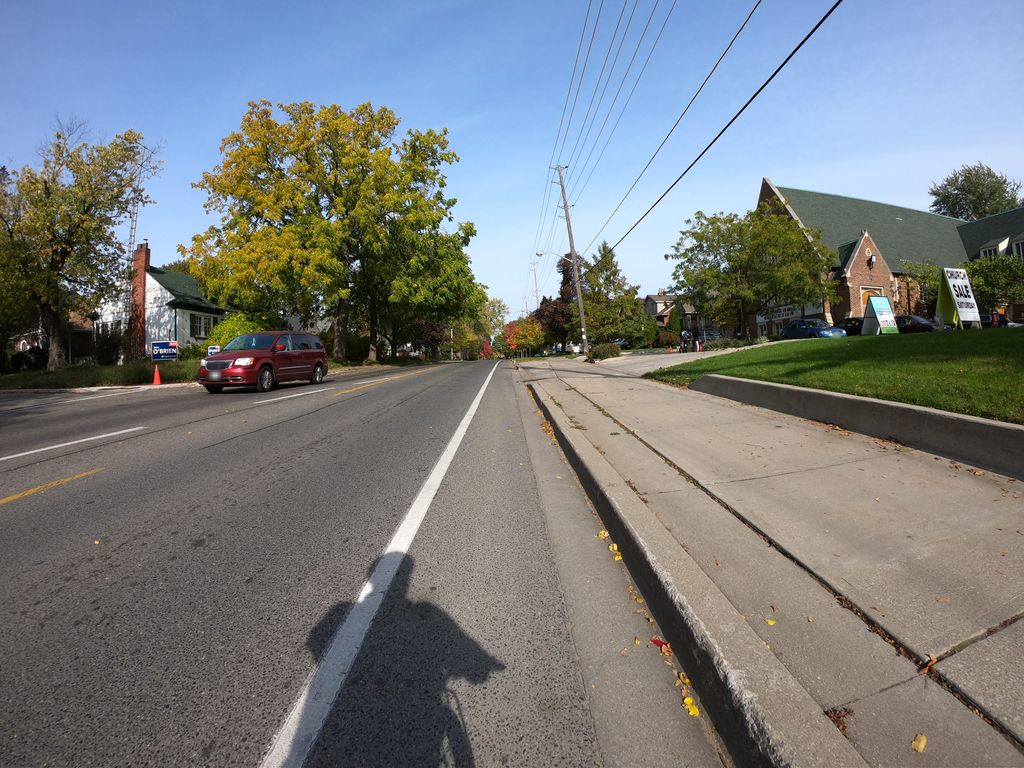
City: toronto